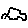
Label: car